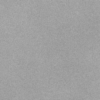
Label: dusty